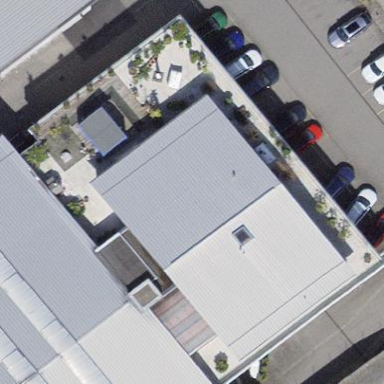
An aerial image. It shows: Industrial building.